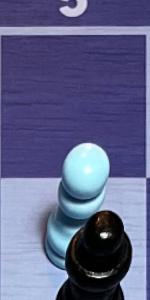
Label: Pawn_White